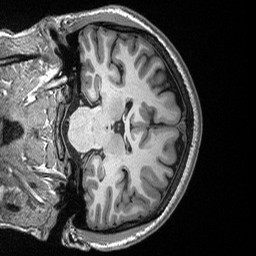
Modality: T1w
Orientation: coronal
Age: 22
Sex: male